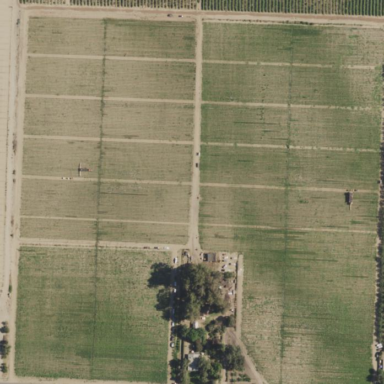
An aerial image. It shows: Vineyard.